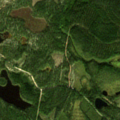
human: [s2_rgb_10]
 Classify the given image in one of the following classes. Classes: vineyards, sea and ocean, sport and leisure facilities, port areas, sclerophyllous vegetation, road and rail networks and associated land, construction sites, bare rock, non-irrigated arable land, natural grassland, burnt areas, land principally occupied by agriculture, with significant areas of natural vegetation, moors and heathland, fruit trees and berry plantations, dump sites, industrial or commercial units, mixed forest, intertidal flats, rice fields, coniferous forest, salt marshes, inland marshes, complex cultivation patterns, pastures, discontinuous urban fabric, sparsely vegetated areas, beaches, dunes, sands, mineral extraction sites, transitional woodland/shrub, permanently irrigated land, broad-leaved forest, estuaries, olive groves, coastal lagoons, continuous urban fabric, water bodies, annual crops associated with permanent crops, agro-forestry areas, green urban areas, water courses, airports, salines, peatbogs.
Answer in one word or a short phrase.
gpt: coniferous forest, transitional woodland/shrub